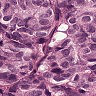
Metastatic tissue present: yes